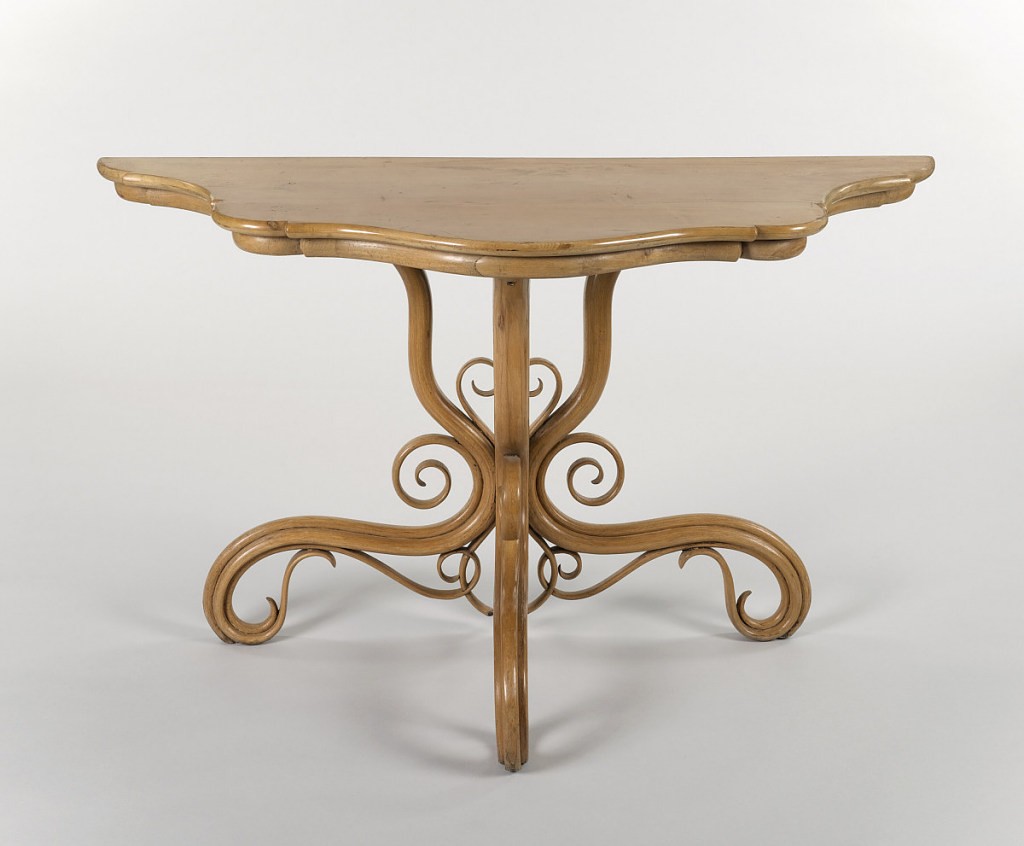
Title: console table
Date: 1850–60
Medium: Wood
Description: Light wood console table, the top (b) with scalloped front edge, sitting on a three-legged base (a). The legs are curvilinear bent wood and looped under with added curved bent wood pieces.